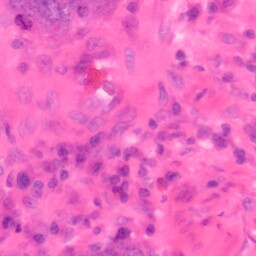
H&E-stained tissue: Colon